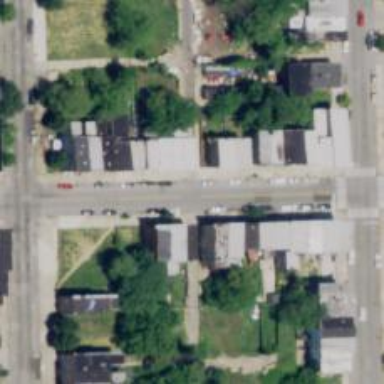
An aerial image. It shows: Alley classified as service road.